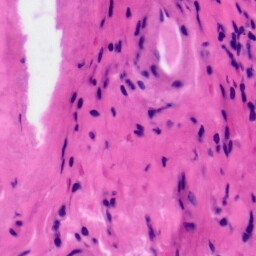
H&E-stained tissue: Tonsil